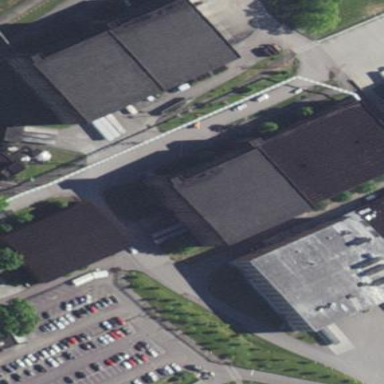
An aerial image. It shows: Part of building with flat black roof.